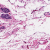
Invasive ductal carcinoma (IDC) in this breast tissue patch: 0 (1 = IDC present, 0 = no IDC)